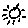
Label: sun